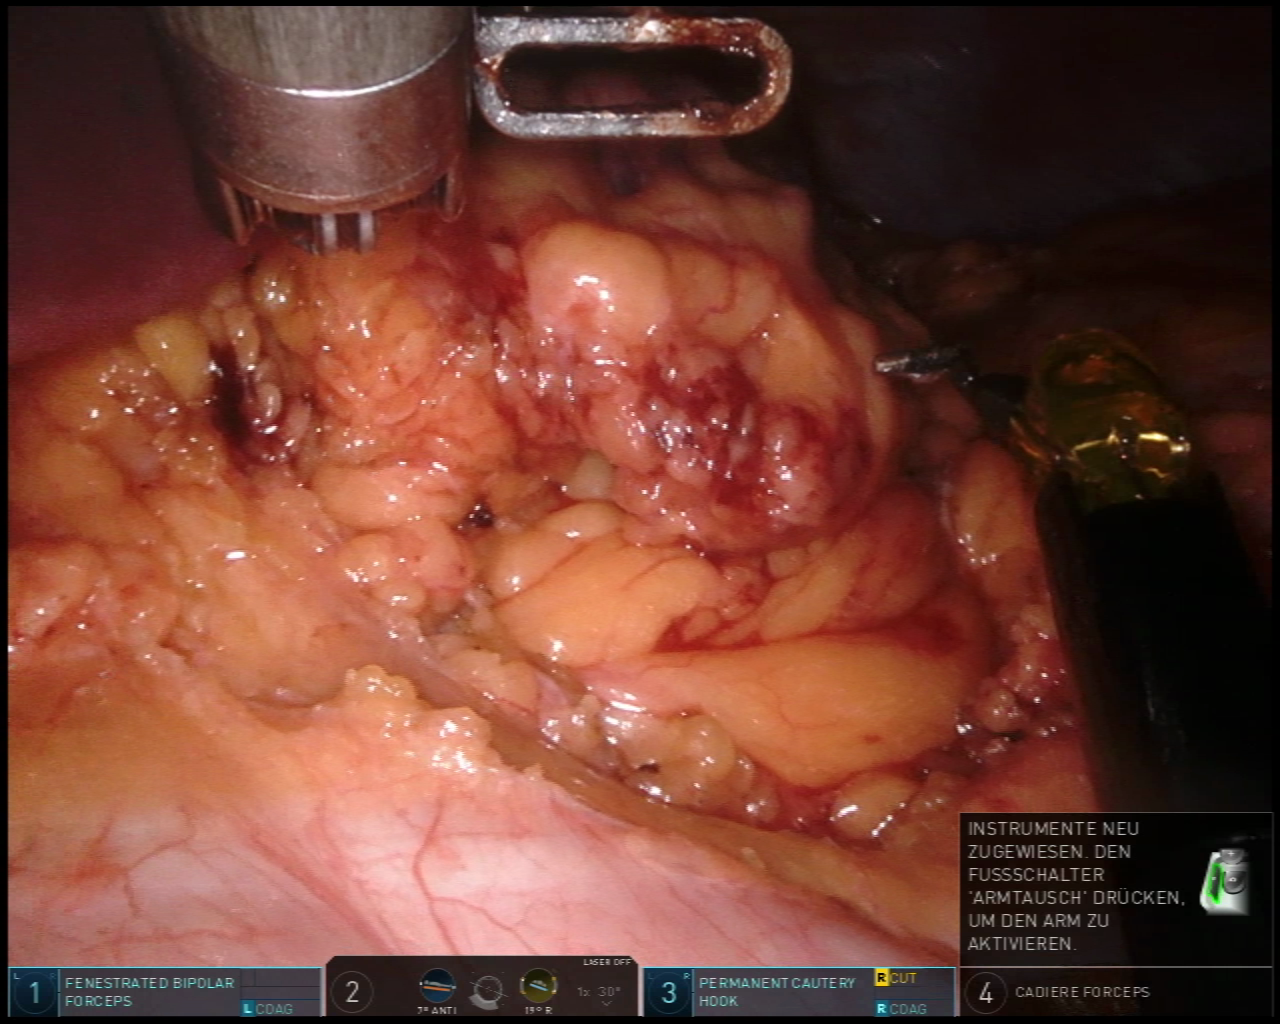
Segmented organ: liver
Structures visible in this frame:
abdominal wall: yes
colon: yes
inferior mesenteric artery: no
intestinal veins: no
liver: yes
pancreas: no
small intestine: no
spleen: no
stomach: no
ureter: no
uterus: no
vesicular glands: no